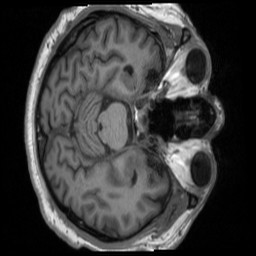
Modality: T1w
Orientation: axial
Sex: male
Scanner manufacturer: siemens
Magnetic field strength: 3 T
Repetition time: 1.8 s
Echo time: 0.00226 s